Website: lowes
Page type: customer-info-address
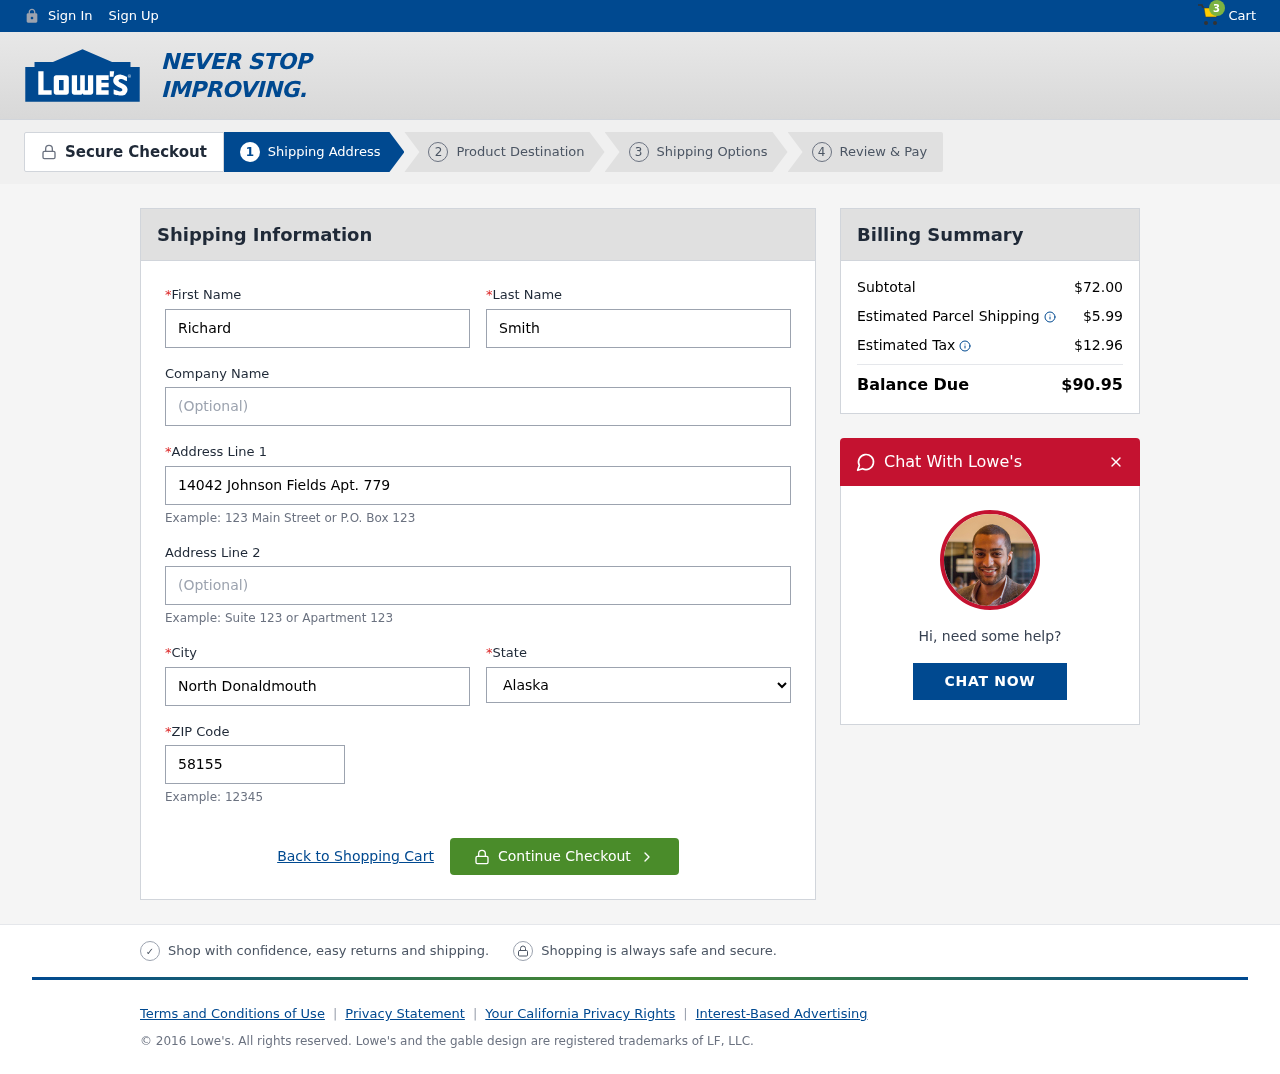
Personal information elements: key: PII_CITY
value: North Donaldmouth
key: PII_FIRSTNAME
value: Richard
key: PII_LASTNAME
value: Smith
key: PII_POSTCODE
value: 58155
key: PII_STATE
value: Alaska
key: PII_STREET
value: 14042 Johnson Fields Apt. 779
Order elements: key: ORDER_NUM_ITEMS
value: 3
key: ORDER_SUBTOTAL
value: $72.00
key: ORDER_SHIPPING_COST
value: $5.99
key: ORDER_TAX
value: $12.96
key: ORDER_TOTAL
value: $90.95